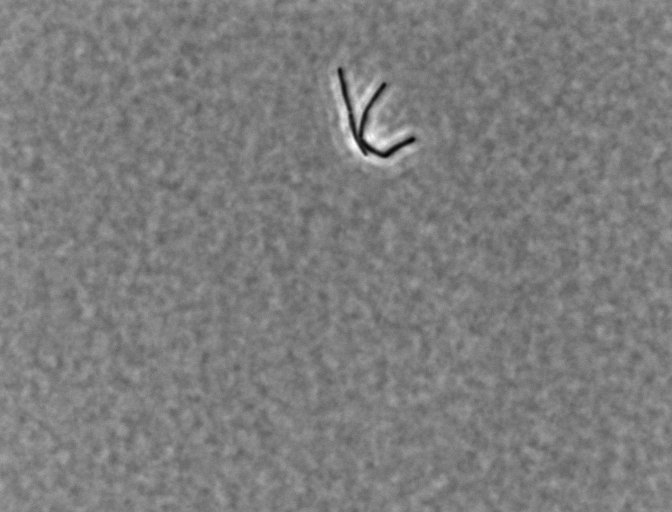
Bacillus subtilis